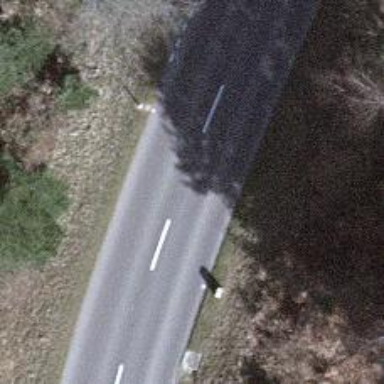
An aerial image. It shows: Tertiary road.